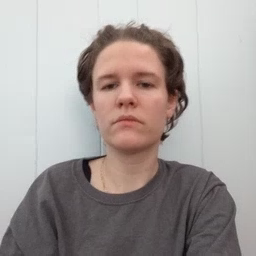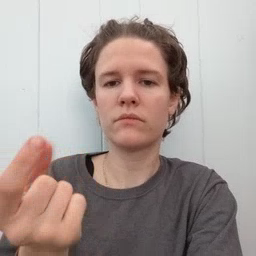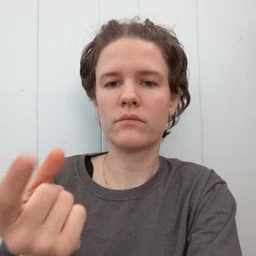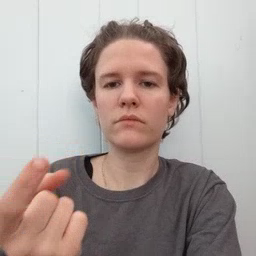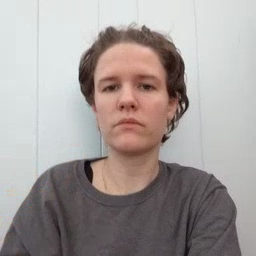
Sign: dog